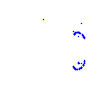
Particle: kaon